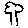
Label: tree